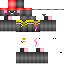
A female human skin with dark skin, wearing brown helmet dressed in a red robe top and red pants, featuring a closed mouth.